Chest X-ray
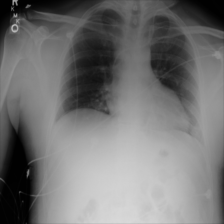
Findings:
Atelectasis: negative
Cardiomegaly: negative
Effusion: negative
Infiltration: negative
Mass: negative
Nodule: negative
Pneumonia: negative
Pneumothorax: negative
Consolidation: negative
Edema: negative
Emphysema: negative
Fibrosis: negative
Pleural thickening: negative
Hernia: negative